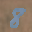
Label: 8